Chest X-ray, AP view. Patient: 47 years old, sex M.
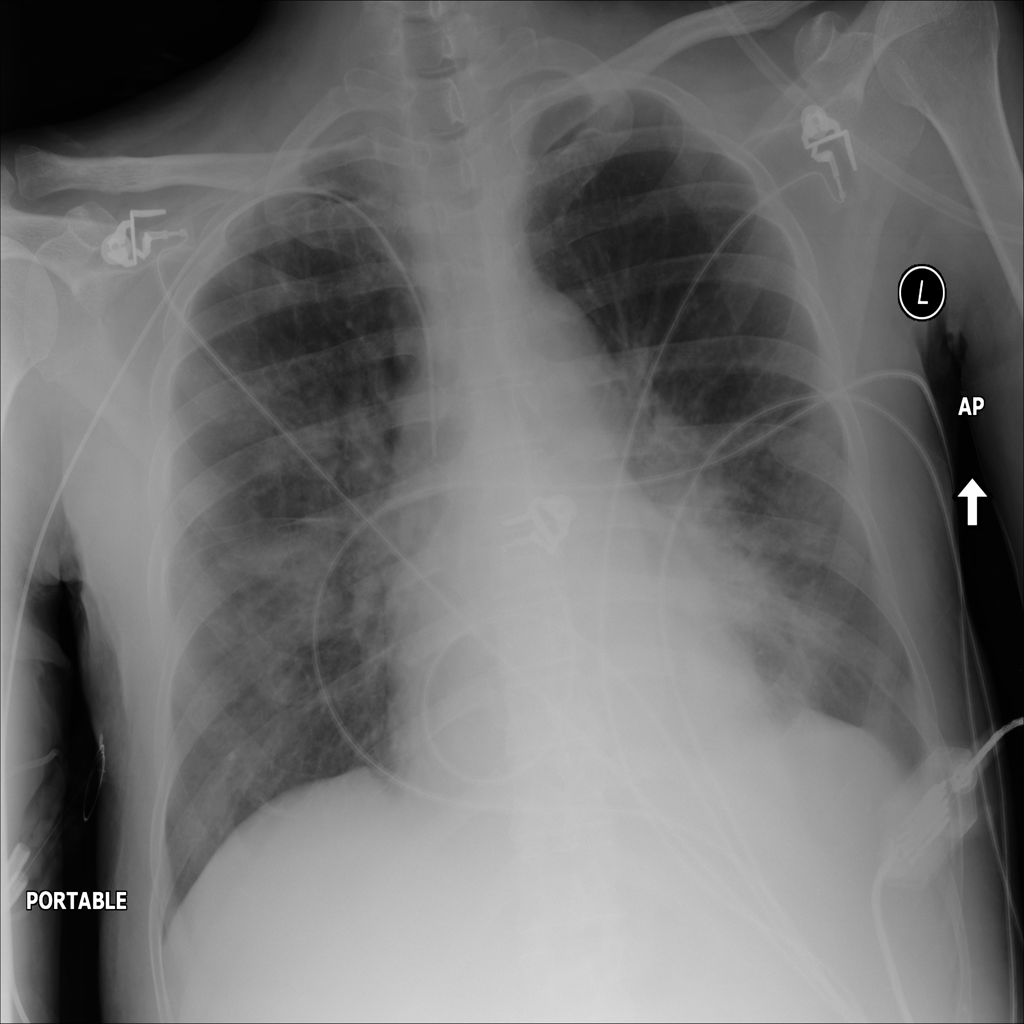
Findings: Mass